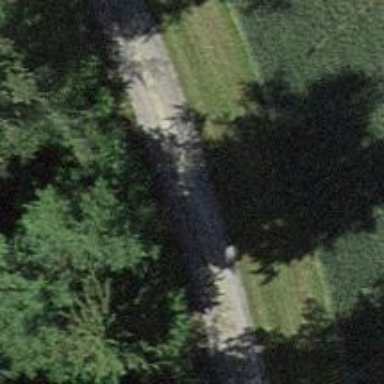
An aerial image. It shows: Unpaved track with grade 3 track type.